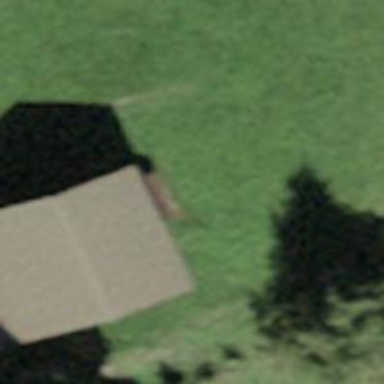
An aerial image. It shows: Barn.